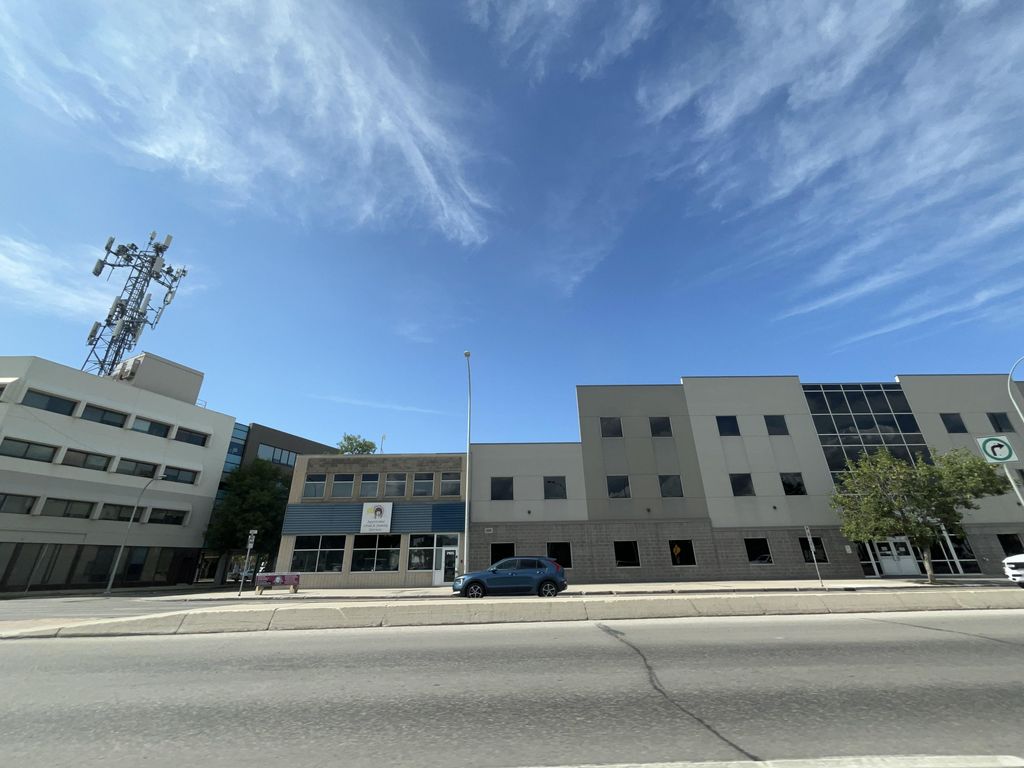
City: winnipeg